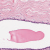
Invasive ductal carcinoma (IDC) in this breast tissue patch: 0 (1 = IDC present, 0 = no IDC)